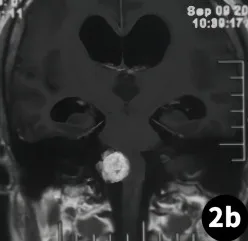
Surgical treatment of the right foramen magnum meningioma. (Case 1). Preoperative MR scan.
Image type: radiology (mri)